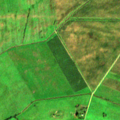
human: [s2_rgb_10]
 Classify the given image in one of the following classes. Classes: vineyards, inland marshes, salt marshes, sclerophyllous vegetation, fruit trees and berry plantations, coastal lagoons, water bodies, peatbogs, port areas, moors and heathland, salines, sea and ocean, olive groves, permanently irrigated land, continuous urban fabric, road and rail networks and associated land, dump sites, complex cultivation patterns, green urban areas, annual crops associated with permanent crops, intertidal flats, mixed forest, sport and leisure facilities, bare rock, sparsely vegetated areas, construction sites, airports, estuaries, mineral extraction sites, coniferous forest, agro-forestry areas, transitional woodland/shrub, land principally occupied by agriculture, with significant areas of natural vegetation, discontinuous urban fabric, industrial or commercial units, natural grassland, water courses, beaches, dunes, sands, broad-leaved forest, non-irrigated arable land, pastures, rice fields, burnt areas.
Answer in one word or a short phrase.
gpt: non-irrigated arable land, fruit trees and berry plantations, complex cultivation patterns